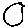
Label: circle